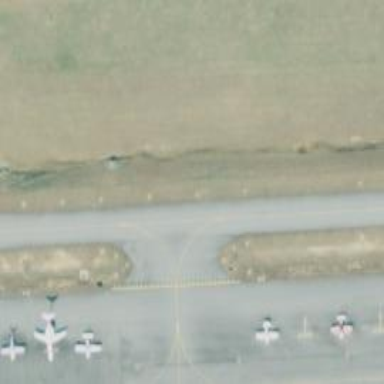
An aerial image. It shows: View of taxiway at the airport.